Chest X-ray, PA view. Patient: 62 years old, sex F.
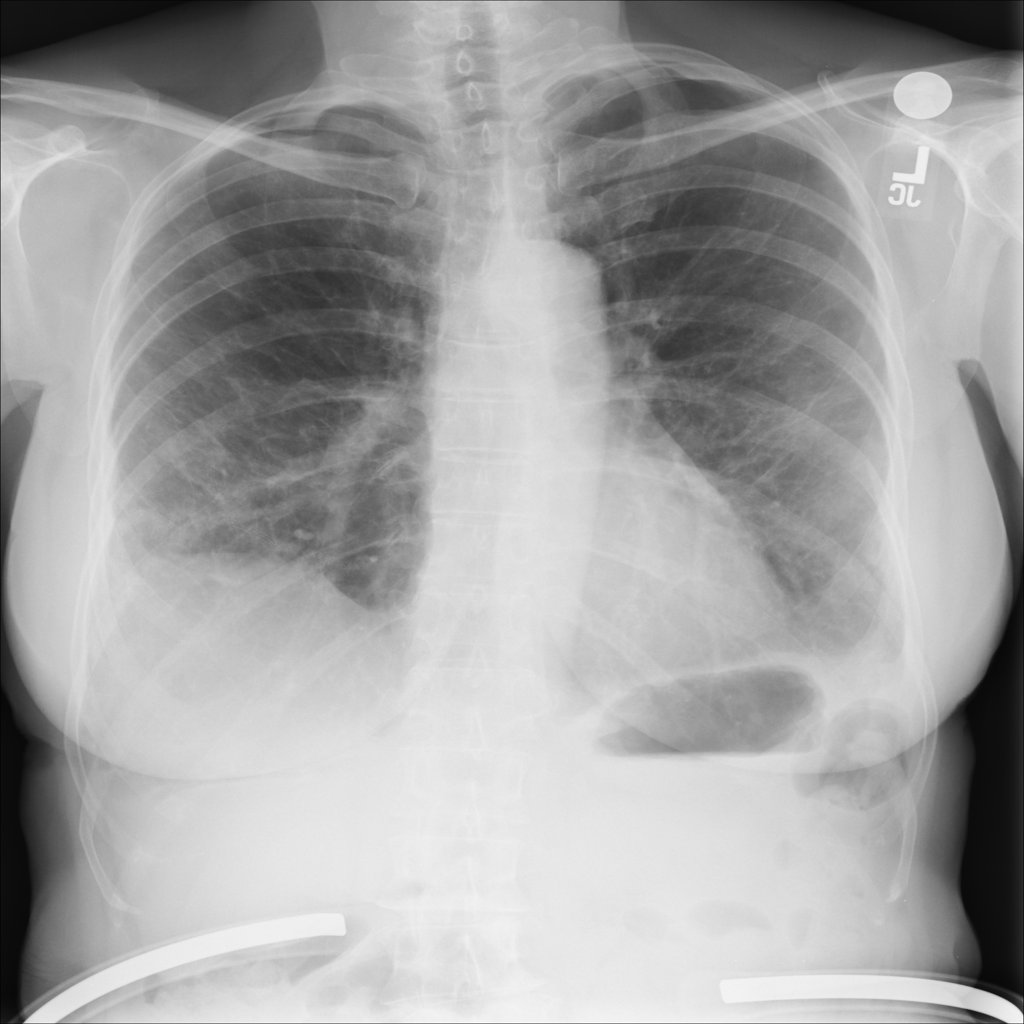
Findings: No Finding